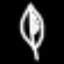
Label: leaf